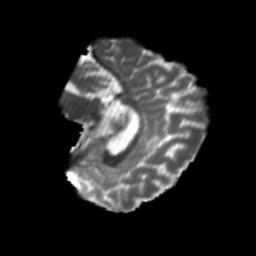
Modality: T2w
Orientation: sagittal
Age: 24
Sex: male
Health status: healthy
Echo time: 0.074 s